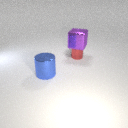
small red metal cylinder below large purple metal cube